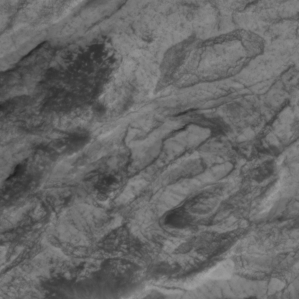
Label: non_frost